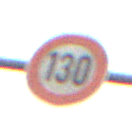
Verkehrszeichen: Geschwindigkeit130
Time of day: Midday
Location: Outdoor (Nature)
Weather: Overcast
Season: NotSpecified
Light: Natural